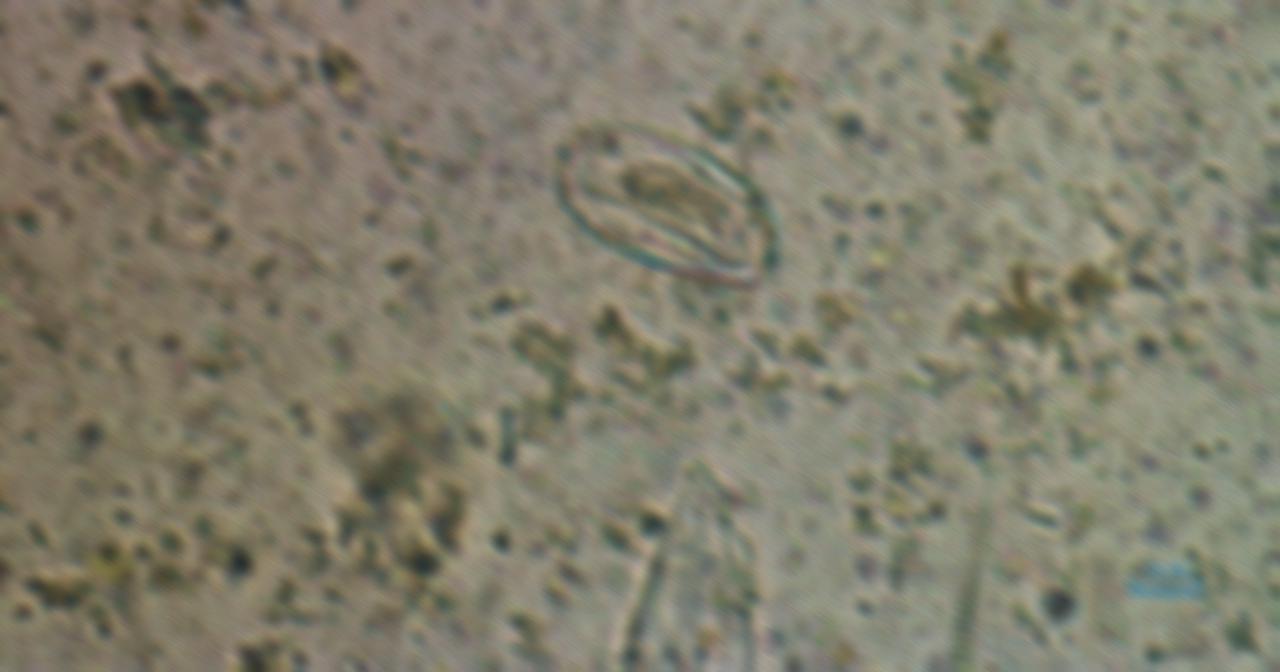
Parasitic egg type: Enterobius vermicularis